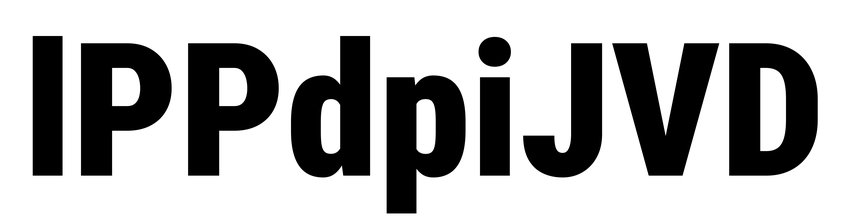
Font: Roboto_Condensed_Black